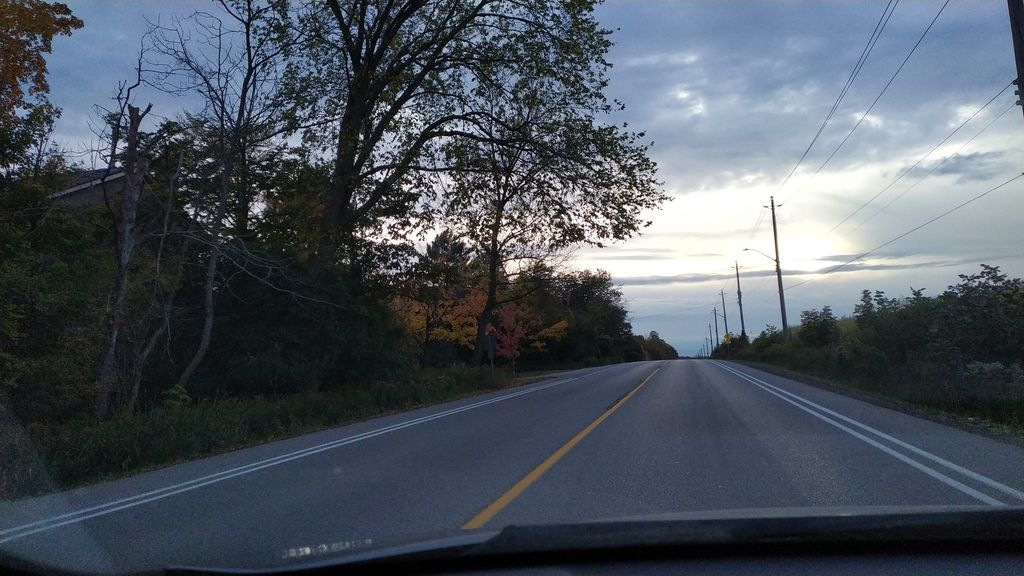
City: kitchener-waterloo